Interaction volume radius: 5 \u00c5
Interaction volume height: 10 \u00c5
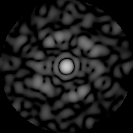
Disorder parameter: 0.8351